You are looking at the short-time Fourier spectrogram of a bearing's acceleration signal. Classify the bearing condition as one of: normal, inner_race, outer_race, ball.
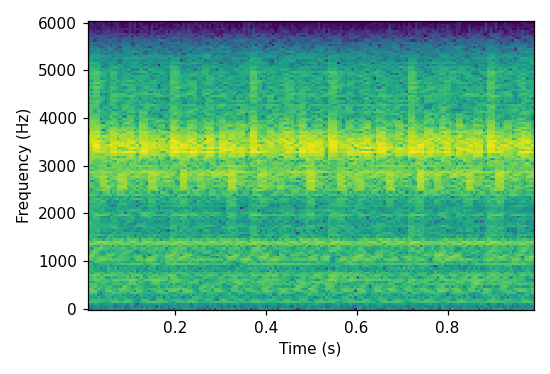
Answer: outer_race